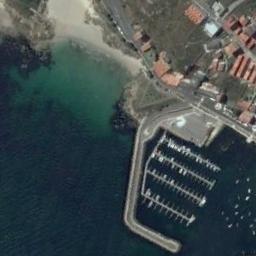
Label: harbor